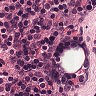
Metastatic tissue present: no